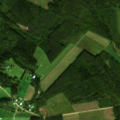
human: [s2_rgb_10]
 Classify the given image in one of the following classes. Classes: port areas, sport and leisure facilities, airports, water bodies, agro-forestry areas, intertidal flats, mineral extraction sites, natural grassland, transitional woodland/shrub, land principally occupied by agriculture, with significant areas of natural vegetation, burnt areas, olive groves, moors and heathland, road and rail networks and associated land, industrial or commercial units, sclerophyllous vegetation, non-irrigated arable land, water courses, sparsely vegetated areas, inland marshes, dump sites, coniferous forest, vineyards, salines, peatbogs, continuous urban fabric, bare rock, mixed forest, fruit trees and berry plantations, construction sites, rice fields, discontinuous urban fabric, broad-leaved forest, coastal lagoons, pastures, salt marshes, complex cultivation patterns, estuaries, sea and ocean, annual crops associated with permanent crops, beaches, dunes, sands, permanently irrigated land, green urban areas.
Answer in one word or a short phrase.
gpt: non-irrigated arable land, coniferous forest, mixed forest, transitional woodland/shrub